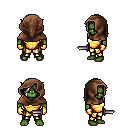
a pixel art fantasy rpg character, male body template, orc, green skin, gold chest armor, gold greaves, white blonde loose hair, cloth hood, gold gloves, dagger, four views (front, back, left, right), 2x2 character sprite sheet, small pixel art, hard edges, no anti-aliasing